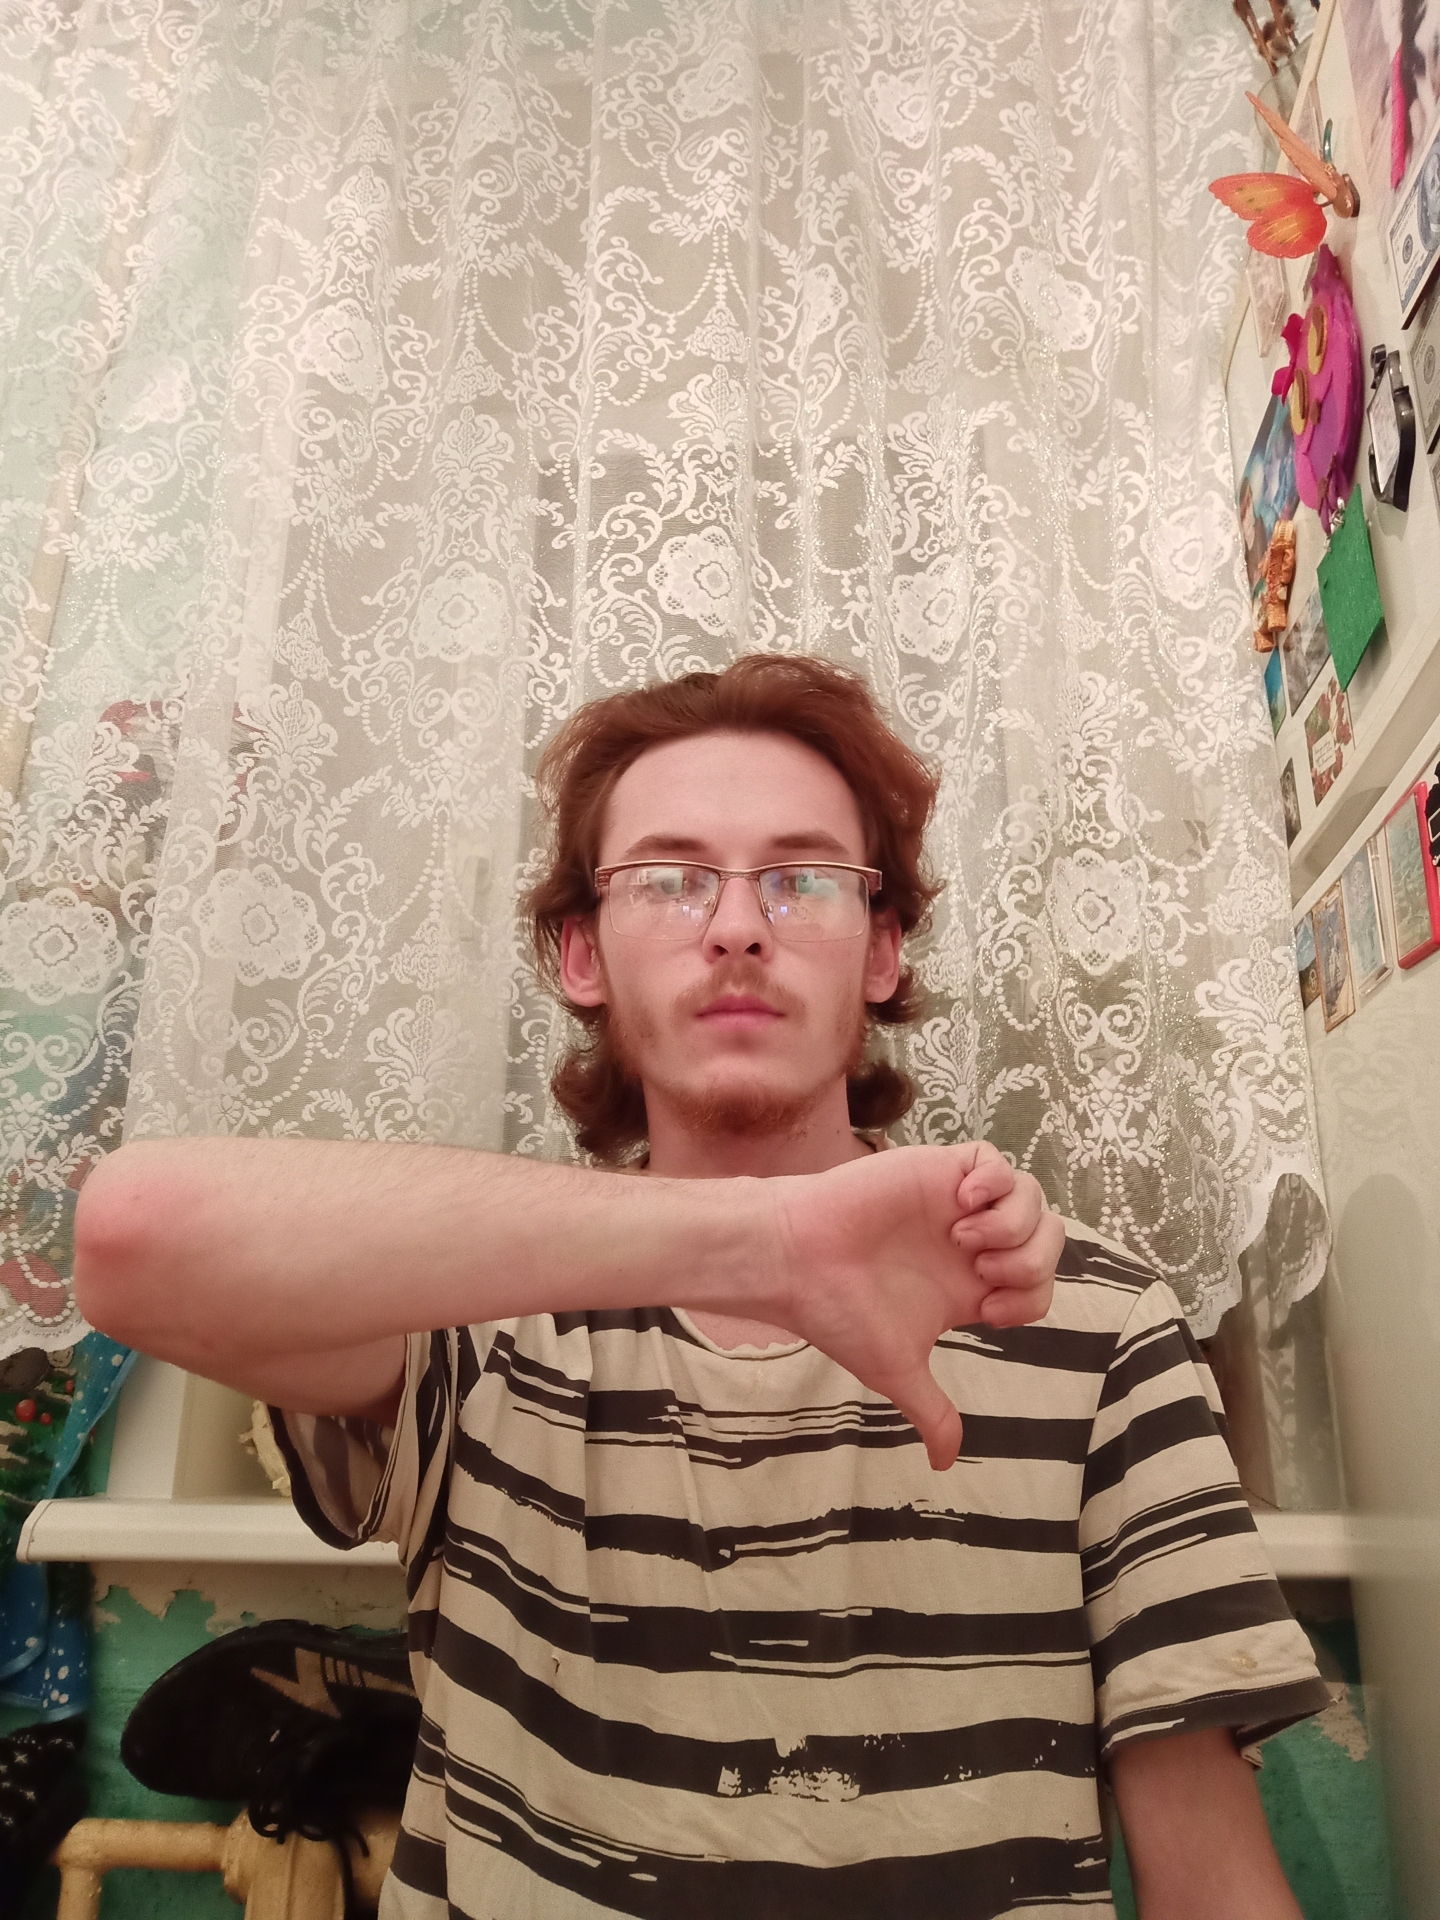
Label: clear